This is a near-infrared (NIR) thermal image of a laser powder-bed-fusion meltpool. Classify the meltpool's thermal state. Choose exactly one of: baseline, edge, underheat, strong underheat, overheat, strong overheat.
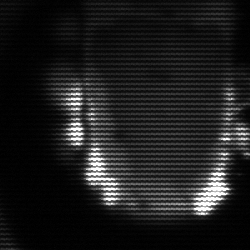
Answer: baseline